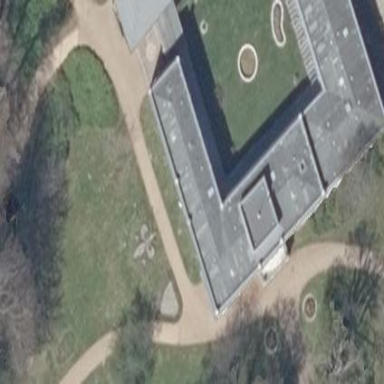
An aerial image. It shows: Building with hipped roof made of metal. The roof orientation is along the building. The building color is LemonChiffon.